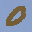
Label: 0